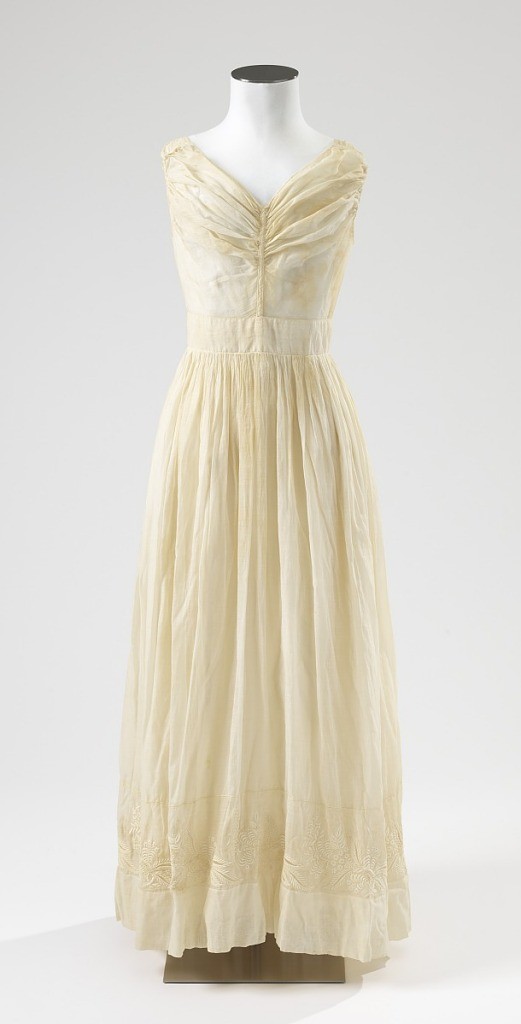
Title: Underdress
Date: ca. 1827
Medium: cotton, linen Technique: embroidered
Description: Sheer white cotton chemise embroidered with floral motif along hem.